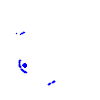
Particle: electron